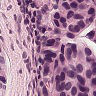
Metastatic tissue present: yes